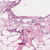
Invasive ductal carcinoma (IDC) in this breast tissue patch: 0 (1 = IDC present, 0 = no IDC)